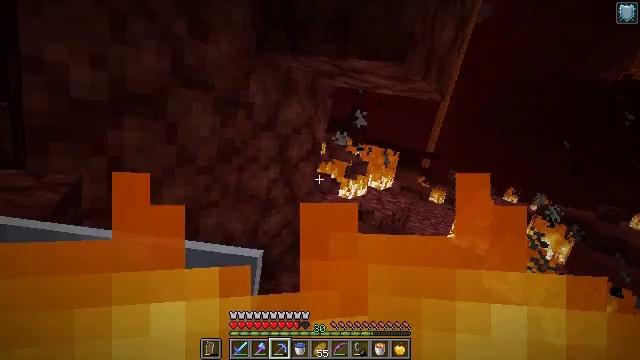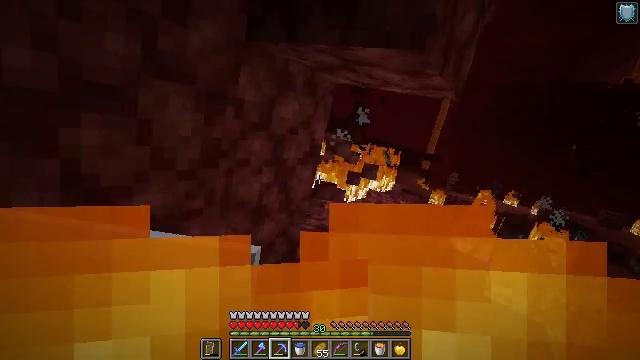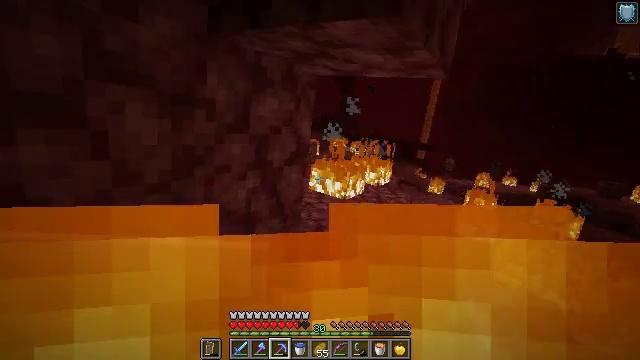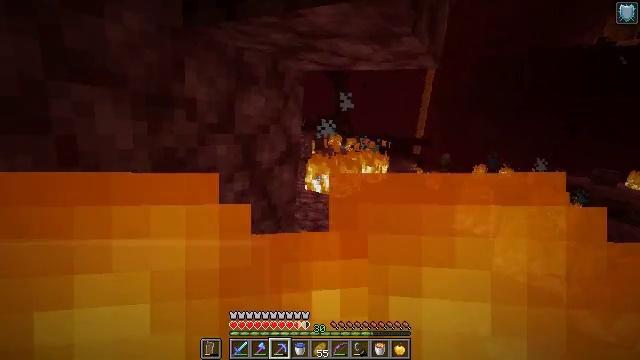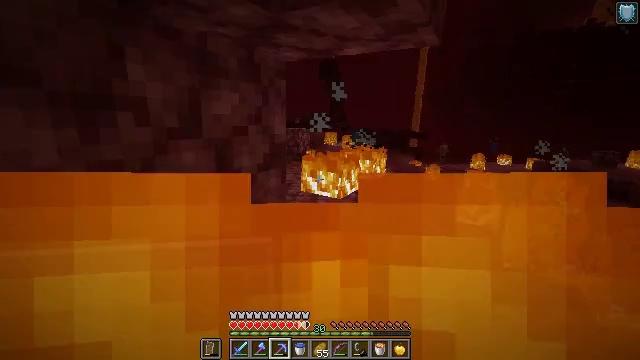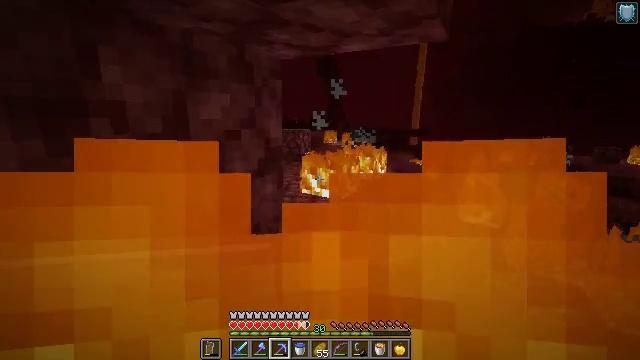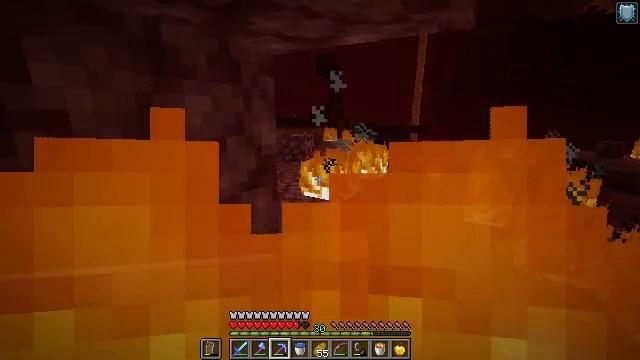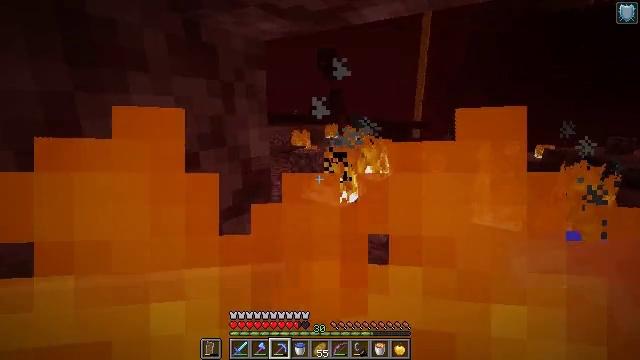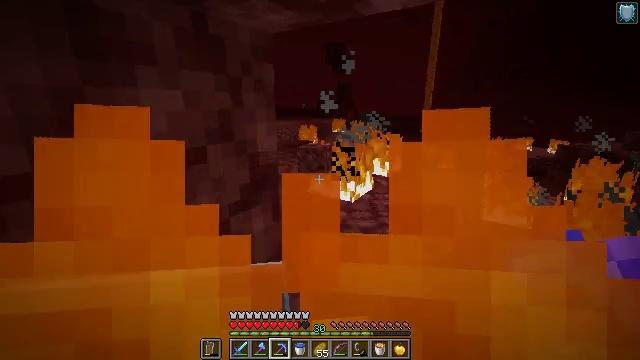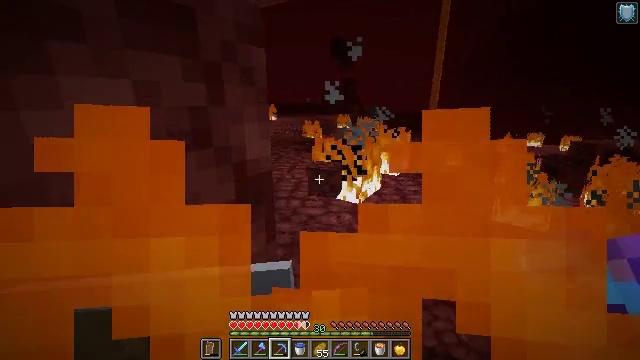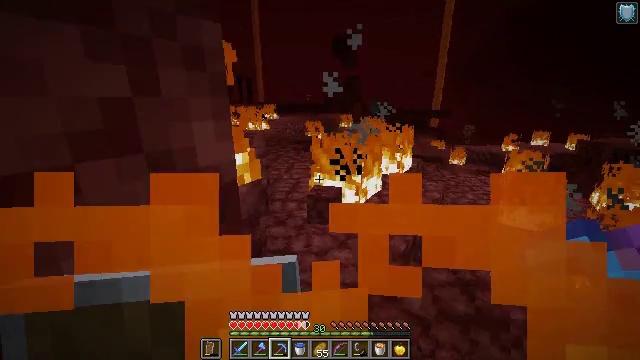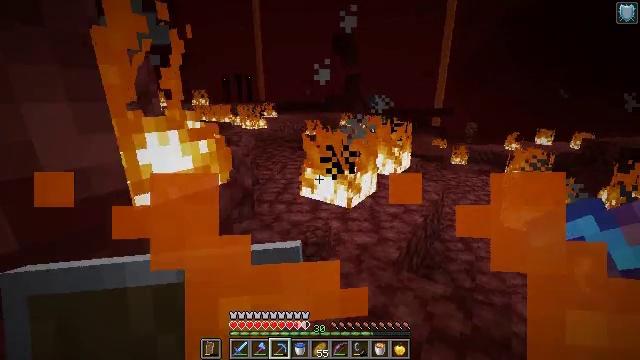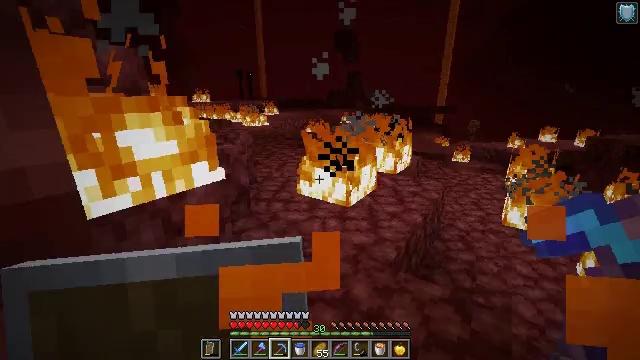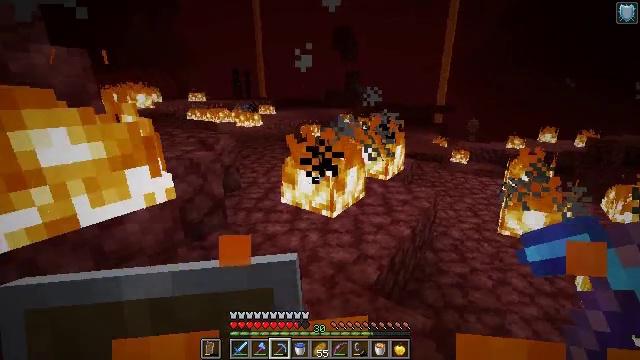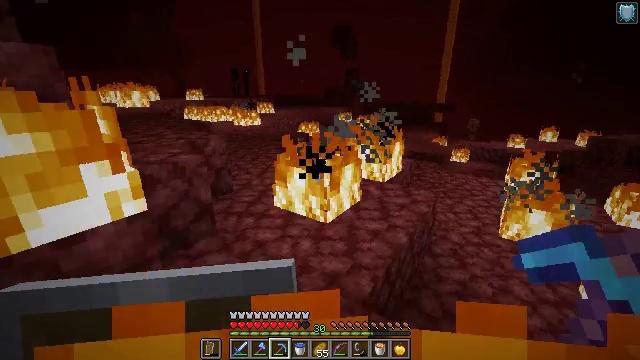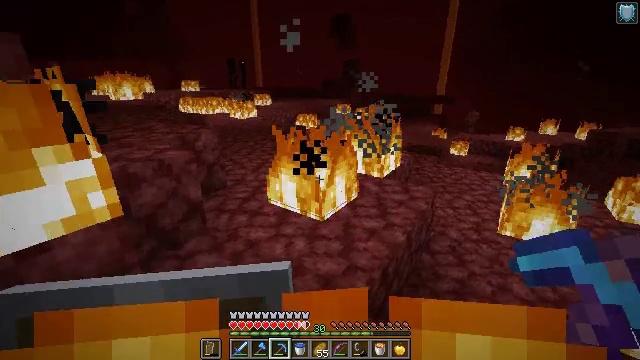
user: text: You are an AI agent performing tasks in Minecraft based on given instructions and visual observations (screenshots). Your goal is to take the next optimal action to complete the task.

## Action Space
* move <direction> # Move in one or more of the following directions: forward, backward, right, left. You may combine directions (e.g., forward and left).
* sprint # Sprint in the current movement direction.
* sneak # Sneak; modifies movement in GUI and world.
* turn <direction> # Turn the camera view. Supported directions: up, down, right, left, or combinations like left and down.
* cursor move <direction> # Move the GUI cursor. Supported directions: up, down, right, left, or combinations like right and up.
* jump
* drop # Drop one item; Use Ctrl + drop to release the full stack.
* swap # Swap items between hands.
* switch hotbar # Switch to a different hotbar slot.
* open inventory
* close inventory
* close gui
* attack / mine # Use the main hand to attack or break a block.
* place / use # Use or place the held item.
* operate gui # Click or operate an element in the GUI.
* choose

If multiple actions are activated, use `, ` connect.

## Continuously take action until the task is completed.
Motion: motion action
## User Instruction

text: Put out the fire.
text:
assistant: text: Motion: move forward
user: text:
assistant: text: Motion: move forward
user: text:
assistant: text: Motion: move forward
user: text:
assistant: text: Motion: move forward
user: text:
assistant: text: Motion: move forward
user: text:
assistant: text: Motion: move forward
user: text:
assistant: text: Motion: move forward
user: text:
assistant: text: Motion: move forward, turn left and down
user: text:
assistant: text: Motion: move forward and move right, turn left
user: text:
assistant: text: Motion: move forward and move right
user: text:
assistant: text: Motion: move forward and move right
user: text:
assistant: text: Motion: move forward and move right
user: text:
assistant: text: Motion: move forward and move right
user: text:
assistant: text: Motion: move forward
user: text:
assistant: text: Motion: move forward, turn down
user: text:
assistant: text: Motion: move forward, turn right and down, attack / mine
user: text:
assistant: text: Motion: attack / mine
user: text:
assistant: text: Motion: attack / mine
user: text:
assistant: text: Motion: no_op
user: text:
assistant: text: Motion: no_op
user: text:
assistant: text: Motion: move forward, turn left
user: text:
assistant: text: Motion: move forward, turn left
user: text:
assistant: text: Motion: move forward, turn left
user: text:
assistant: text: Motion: no_op
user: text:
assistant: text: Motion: no_op
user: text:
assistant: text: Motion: no_op
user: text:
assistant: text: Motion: move forward
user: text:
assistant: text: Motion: move forward
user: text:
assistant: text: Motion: move forward
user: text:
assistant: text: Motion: move forward, turn right